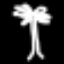
Label: palm tree